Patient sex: F
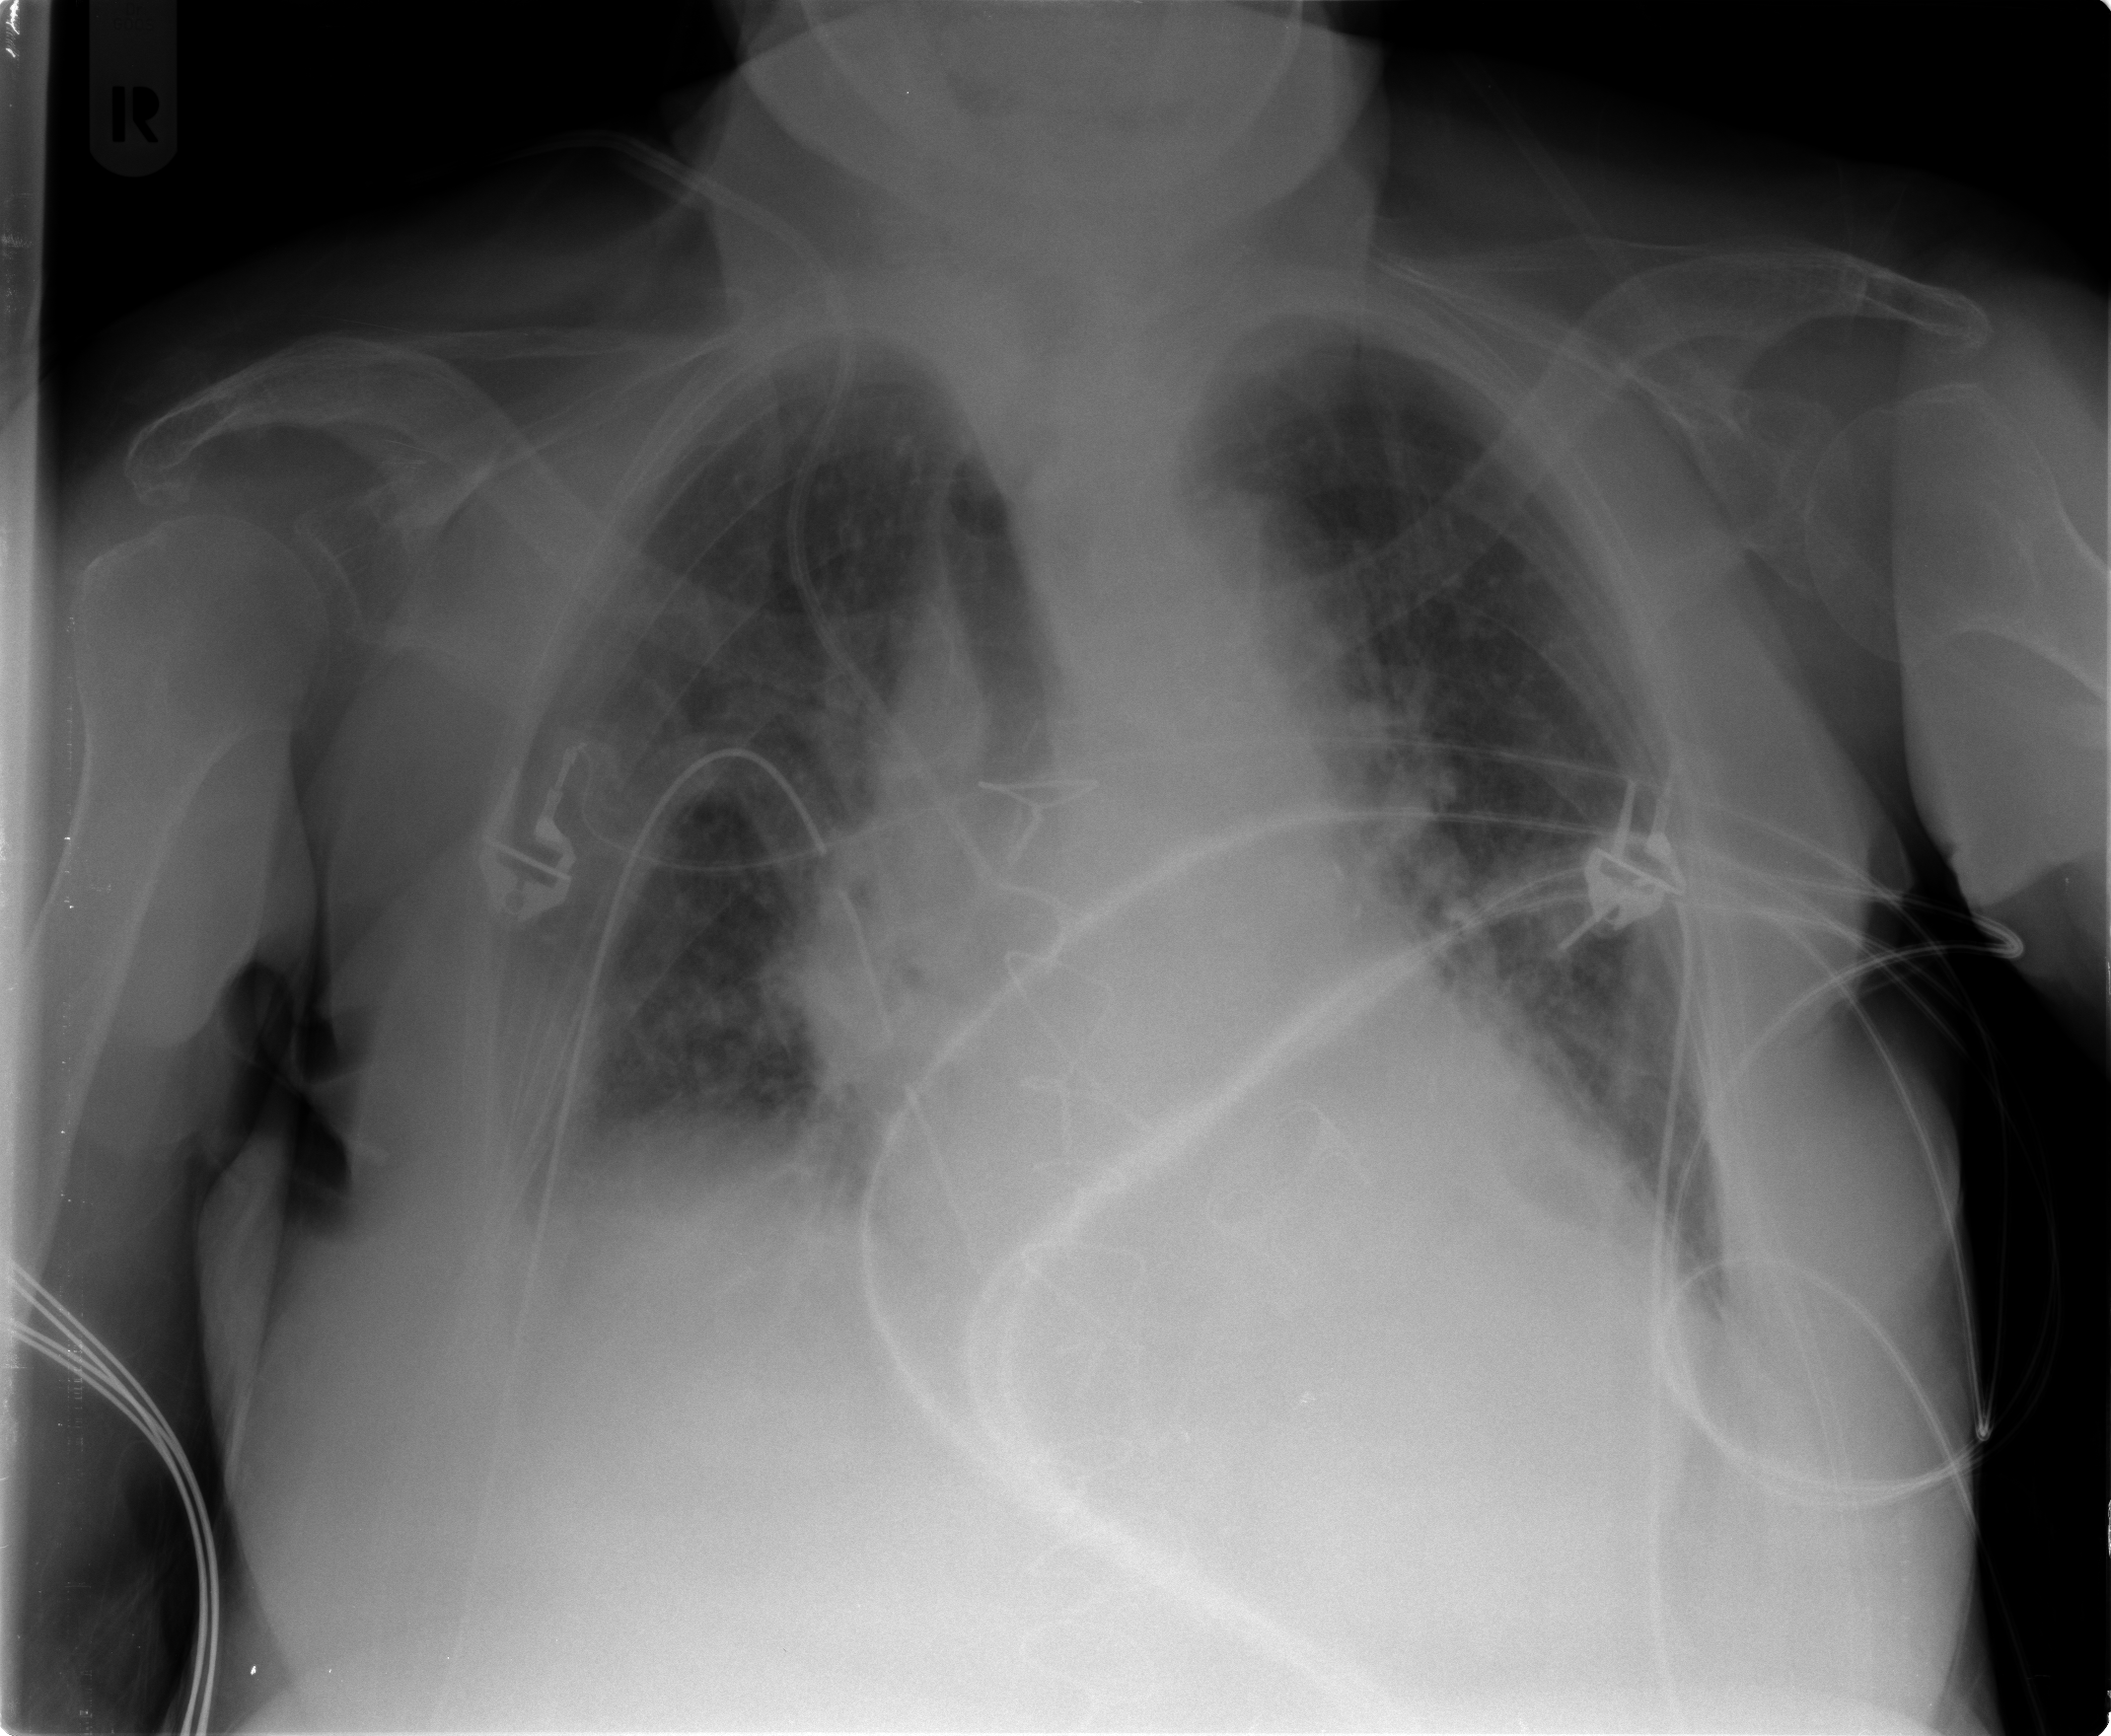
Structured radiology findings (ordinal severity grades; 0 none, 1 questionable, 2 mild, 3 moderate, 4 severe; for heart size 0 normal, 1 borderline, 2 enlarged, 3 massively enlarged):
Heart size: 2
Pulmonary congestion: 2
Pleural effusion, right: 1
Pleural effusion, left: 1
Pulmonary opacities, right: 2
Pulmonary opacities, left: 1
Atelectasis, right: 2
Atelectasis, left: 2